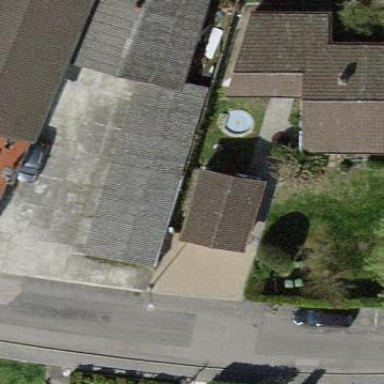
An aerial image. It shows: Garage.